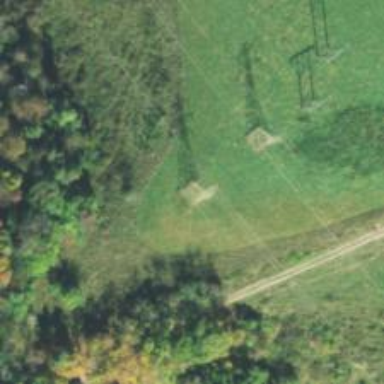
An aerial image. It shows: Lattice structure tower used for power distribution.